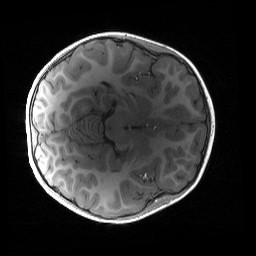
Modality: T1w
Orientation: axial
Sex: female
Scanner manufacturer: siemens
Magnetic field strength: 3 T
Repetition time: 1.9 s
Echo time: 0.00243 s